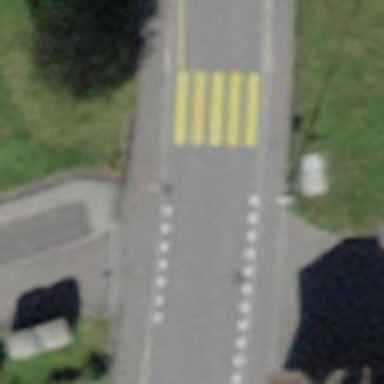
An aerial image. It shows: Uncontrolled road crossing.